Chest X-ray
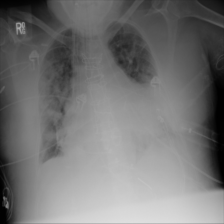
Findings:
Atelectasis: negative
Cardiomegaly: positive
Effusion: negative
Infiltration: negative
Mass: negative
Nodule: negative
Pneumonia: negative
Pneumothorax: negative
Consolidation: negative
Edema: positive
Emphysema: negative
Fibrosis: negative
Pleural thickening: negative
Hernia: negative